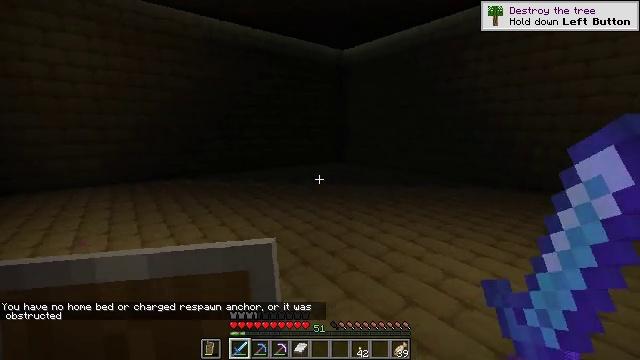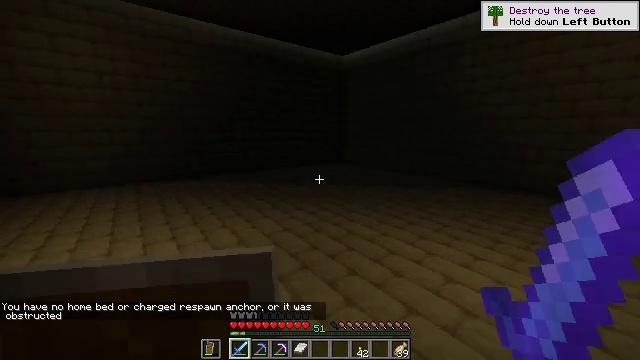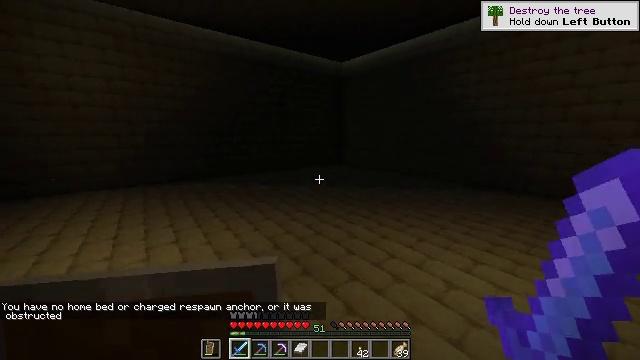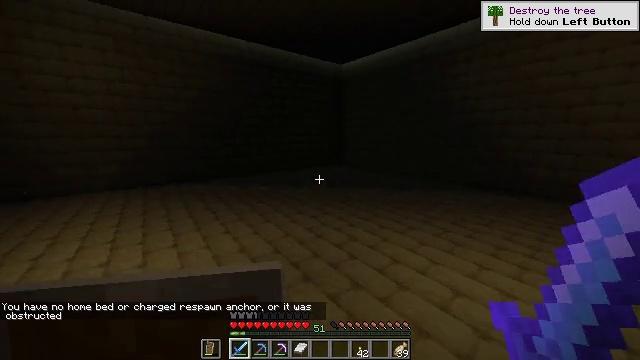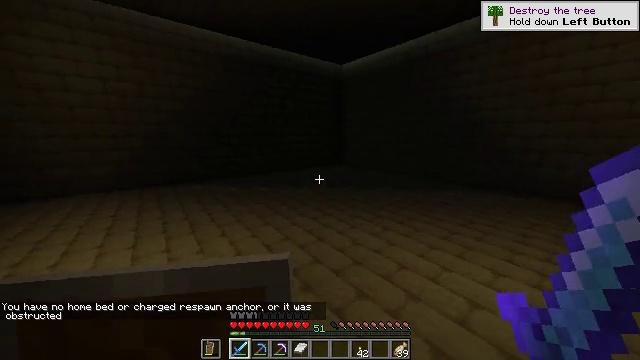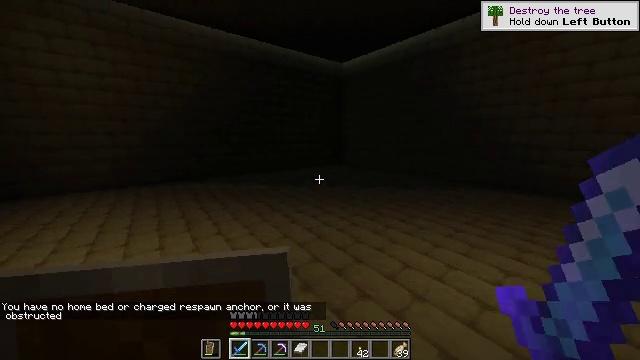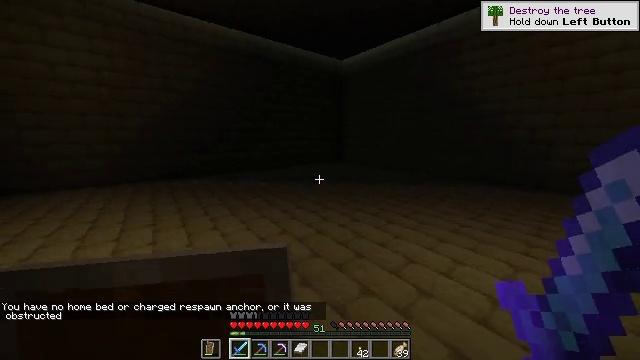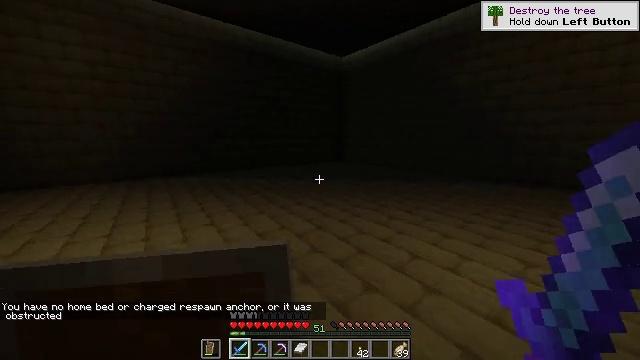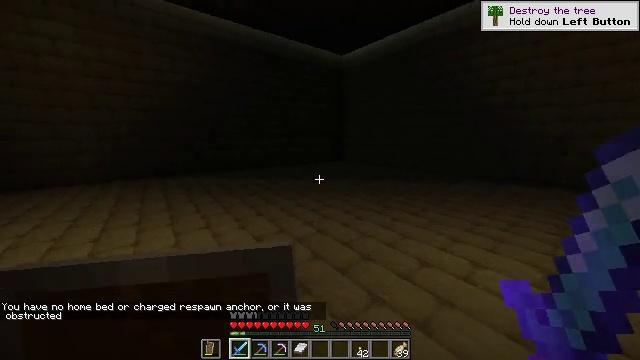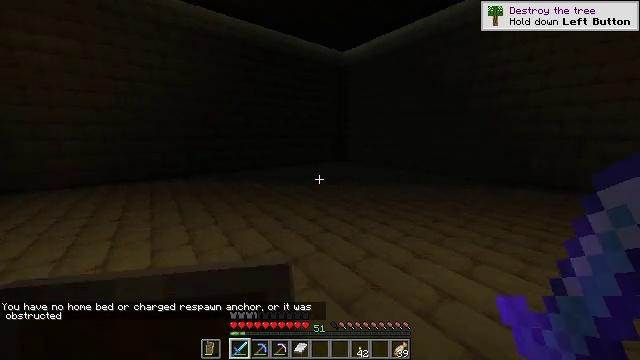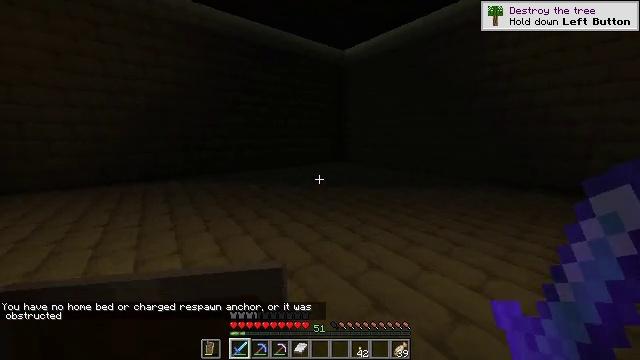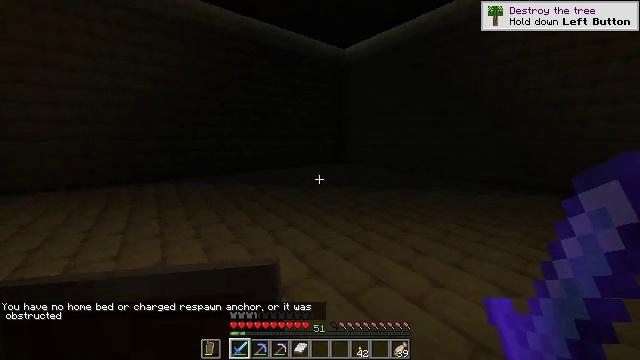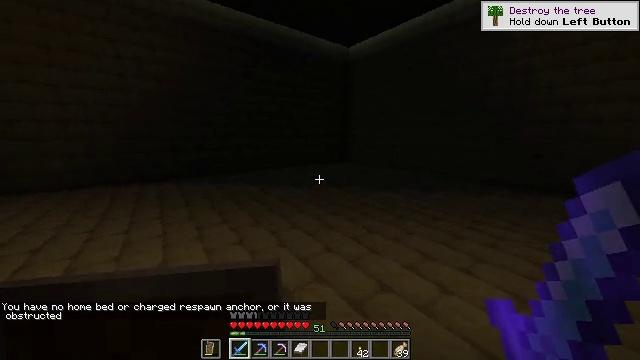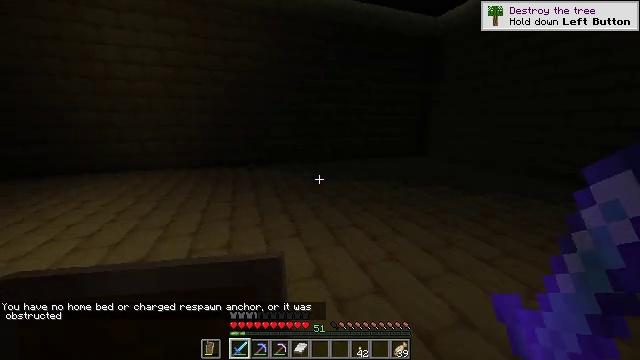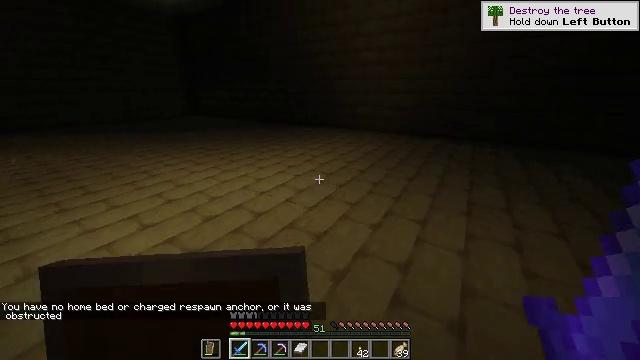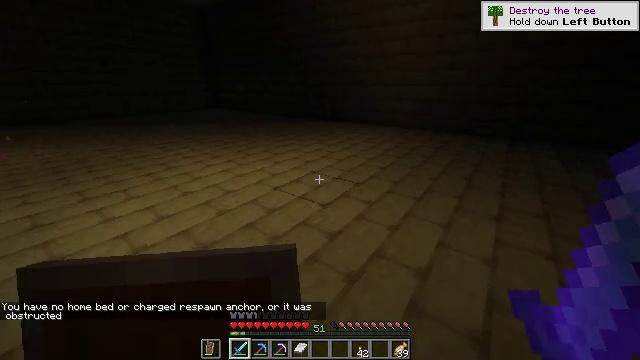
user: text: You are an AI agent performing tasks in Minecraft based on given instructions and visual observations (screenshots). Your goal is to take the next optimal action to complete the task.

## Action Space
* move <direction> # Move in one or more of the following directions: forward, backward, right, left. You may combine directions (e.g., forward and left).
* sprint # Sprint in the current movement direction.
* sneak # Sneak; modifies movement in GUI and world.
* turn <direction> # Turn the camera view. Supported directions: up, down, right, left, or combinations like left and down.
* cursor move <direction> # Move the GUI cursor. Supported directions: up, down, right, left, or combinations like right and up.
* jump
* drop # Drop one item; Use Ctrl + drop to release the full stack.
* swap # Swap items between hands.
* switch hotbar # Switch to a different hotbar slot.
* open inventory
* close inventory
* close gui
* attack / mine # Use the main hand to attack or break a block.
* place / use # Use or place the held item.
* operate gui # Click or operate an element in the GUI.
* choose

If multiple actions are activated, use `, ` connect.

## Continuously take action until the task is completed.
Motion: motion action
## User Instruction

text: Gather end stone bricks from a structure.
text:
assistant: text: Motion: move forward
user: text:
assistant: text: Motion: move forward
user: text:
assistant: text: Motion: move forward
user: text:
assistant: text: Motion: move forward
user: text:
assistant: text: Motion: move forward
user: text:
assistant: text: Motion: move forward
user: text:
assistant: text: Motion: move forward
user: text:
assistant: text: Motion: move forward
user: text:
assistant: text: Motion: move forward
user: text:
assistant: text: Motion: move forward
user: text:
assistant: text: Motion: move forward
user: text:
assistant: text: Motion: turn left
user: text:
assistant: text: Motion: turn left and down
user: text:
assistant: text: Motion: turn left and down
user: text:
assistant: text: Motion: turn left
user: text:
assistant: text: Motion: no_op
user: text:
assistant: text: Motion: no_op
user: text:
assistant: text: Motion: no_op
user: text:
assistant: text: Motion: turn down
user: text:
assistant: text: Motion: no_op
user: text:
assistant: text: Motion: turn left
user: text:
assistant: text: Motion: turn left and up
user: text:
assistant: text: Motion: turn left
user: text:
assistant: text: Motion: turn left and up
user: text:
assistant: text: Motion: turn left and up
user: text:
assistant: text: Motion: turn left and up
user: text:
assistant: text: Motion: turn left
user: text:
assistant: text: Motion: turn left
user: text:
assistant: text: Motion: turn left
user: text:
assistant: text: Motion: move back